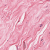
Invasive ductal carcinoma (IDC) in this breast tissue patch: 0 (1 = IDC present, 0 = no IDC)